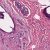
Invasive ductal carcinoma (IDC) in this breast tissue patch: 1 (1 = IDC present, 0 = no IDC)